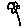
Label: flower